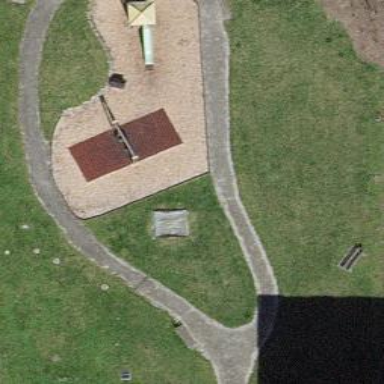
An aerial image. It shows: Playground area for leisure activities on the land.